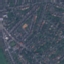
Land use / land cover: Residential